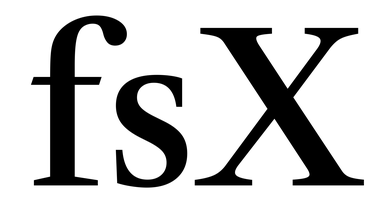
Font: LibreCaslonText_Medium